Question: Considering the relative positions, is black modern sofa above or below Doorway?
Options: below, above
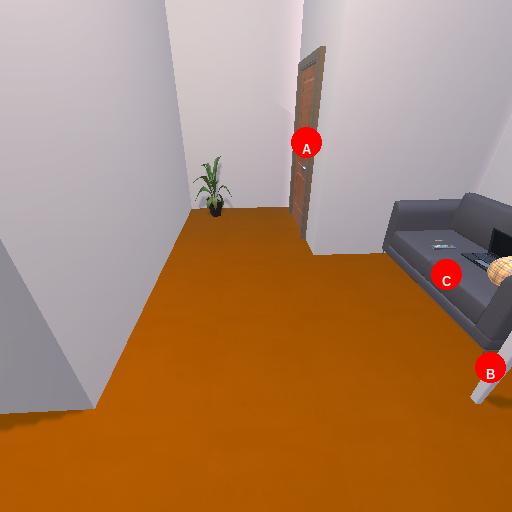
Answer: below